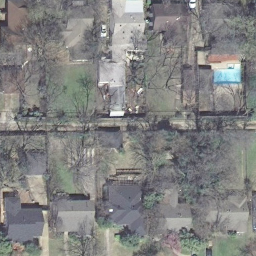
Label: residential